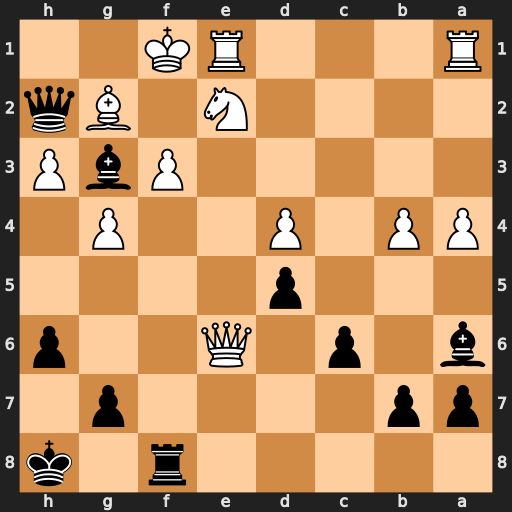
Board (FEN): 5r1k/pp4p1/b1p1Q2p/3p4/PP1P2P1/5PbP/4N1Bq/R3RK2
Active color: b
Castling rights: -
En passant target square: -
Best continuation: Rxf3+ Bxf3 Qf2#